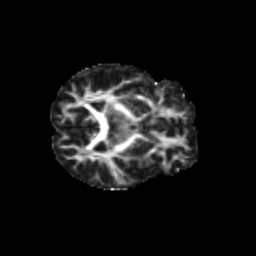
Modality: FA
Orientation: axial
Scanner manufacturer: siemens
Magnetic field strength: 3 T
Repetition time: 9.2 s
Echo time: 0.084 s